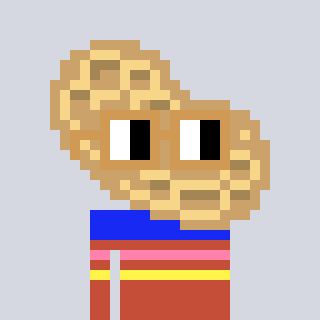
a pixel art character with square brown glasses, a peanut-shaped head and a rust-colored body on a cool background